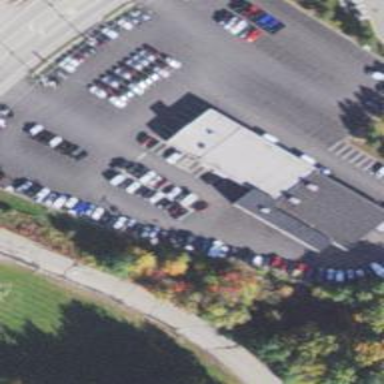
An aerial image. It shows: Commercial building with car shop.